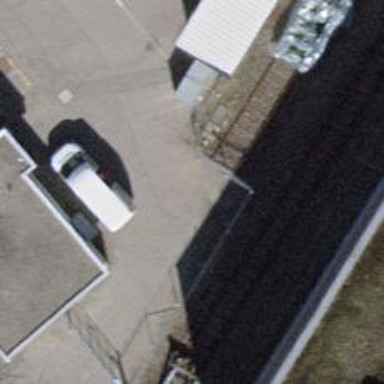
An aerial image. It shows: Railway buffer stop.